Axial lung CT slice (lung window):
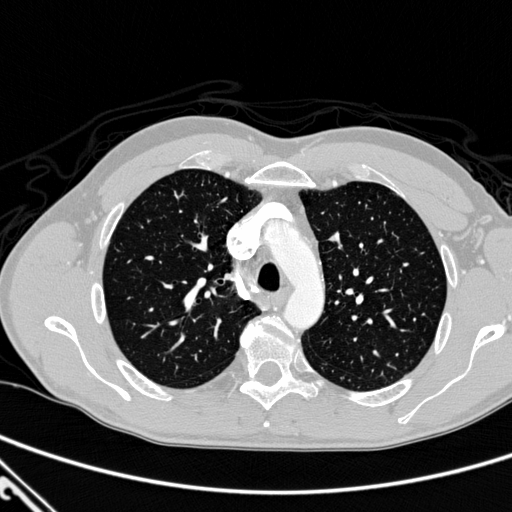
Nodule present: no